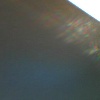
Label: sunburn